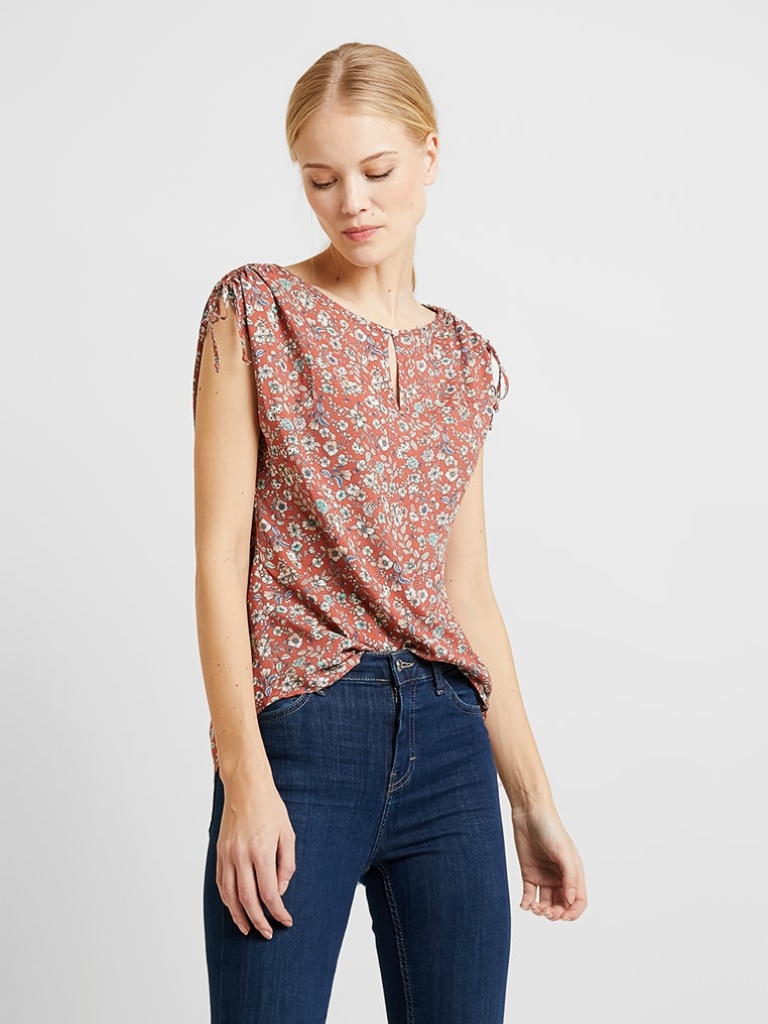
cotton relaxed sleeveless hip length French Tucked round t-shirt